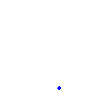
Particle: proton